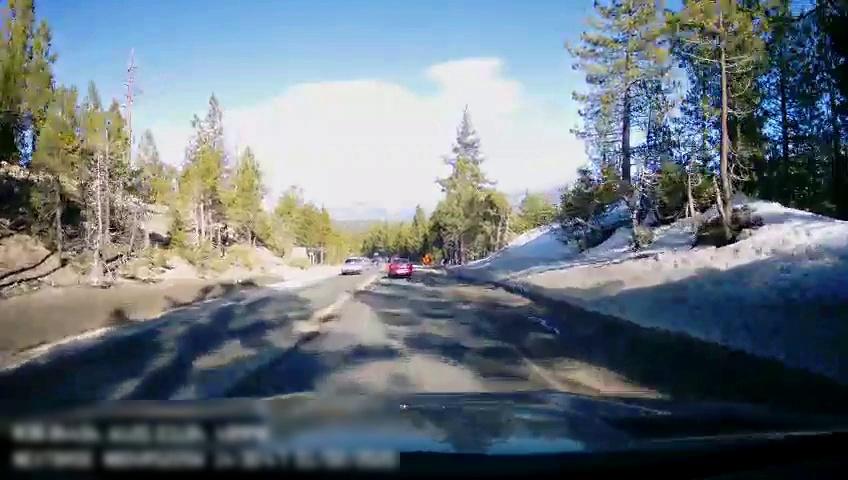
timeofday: Day
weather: Sunny
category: Drivable Space
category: Vehicles | Car
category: Vehicles | SUV
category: Lanes | Opposite Lane
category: Lanes | Current Lane